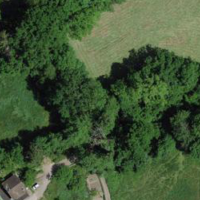
EUNIS habitat code: 25
Species observed at this site:
Allium ursinum